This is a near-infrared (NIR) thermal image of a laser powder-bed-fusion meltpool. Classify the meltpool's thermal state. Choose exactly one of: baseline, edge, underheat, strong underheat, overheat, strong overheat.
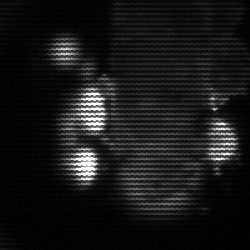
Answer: strong underheat